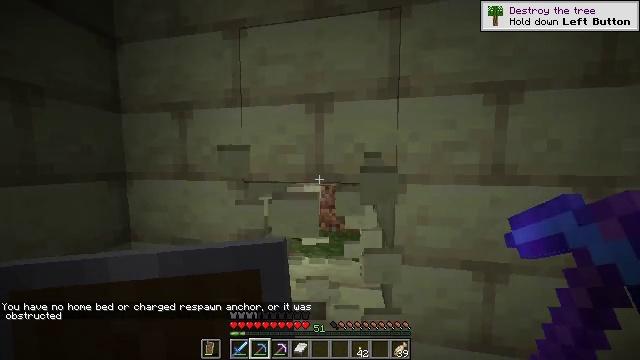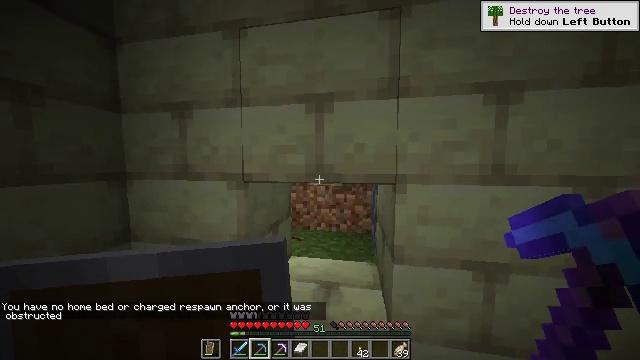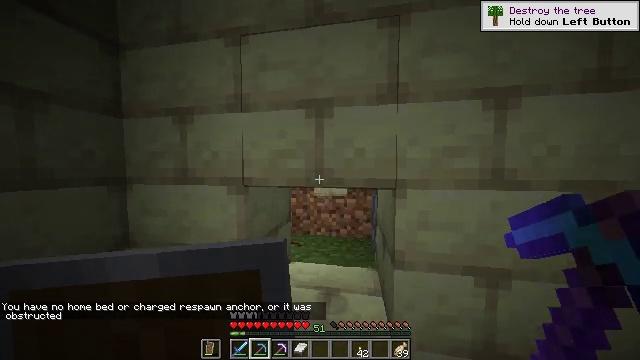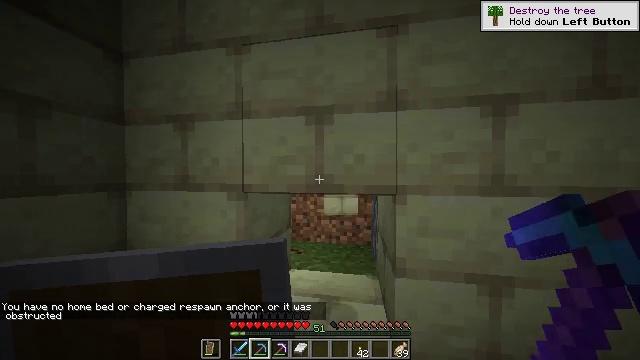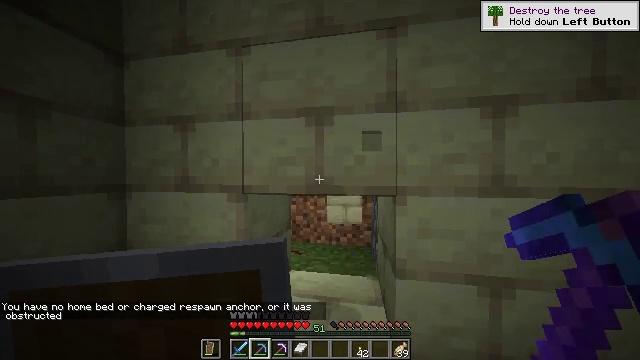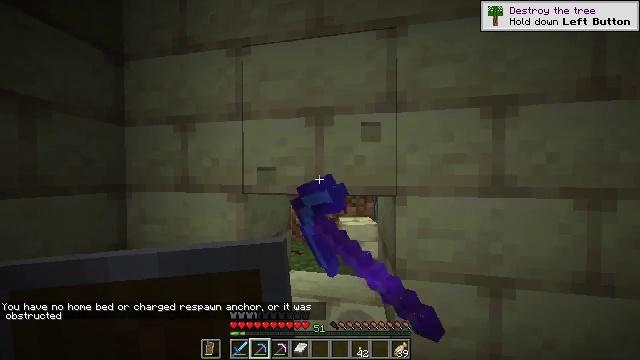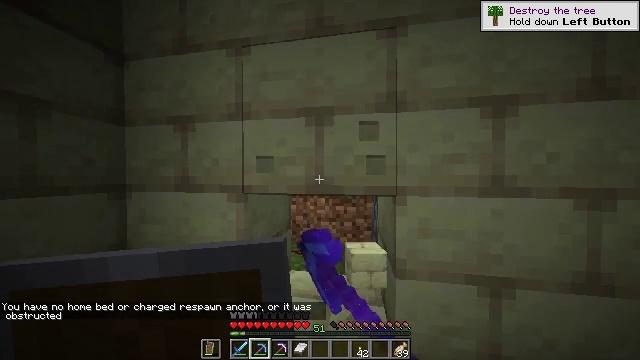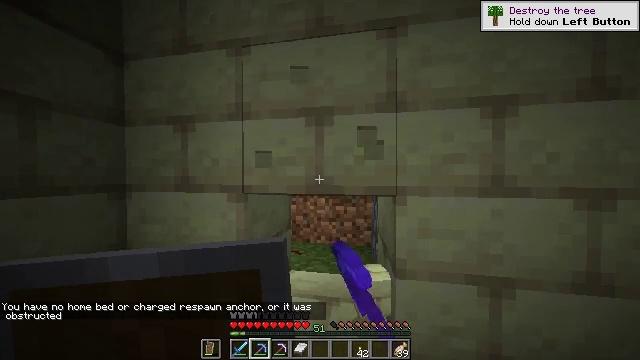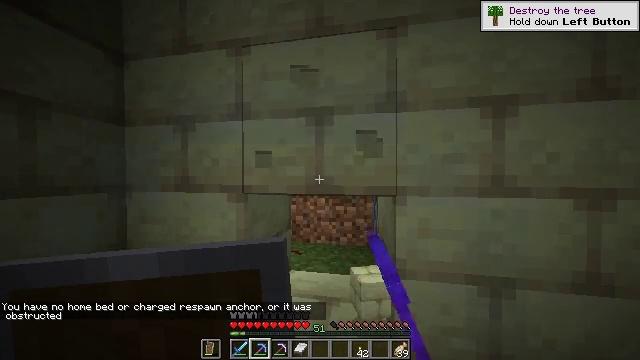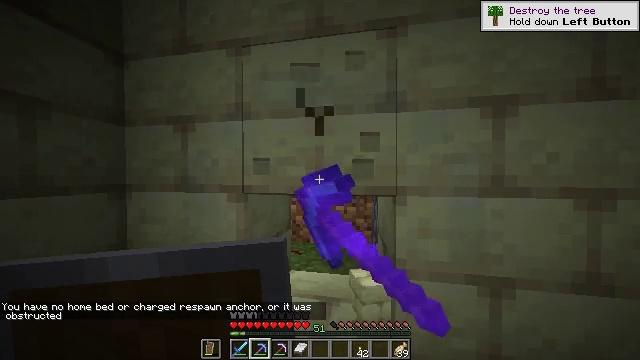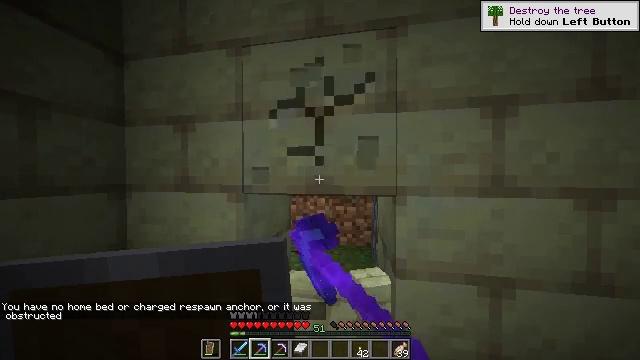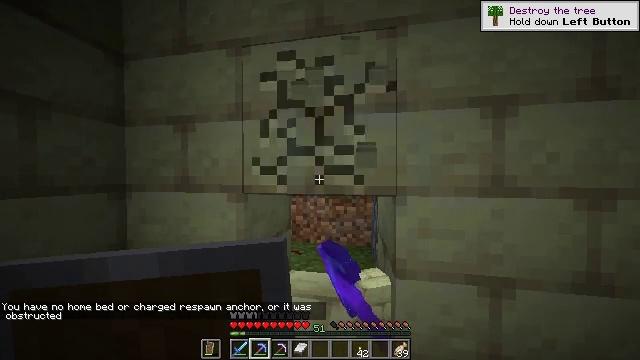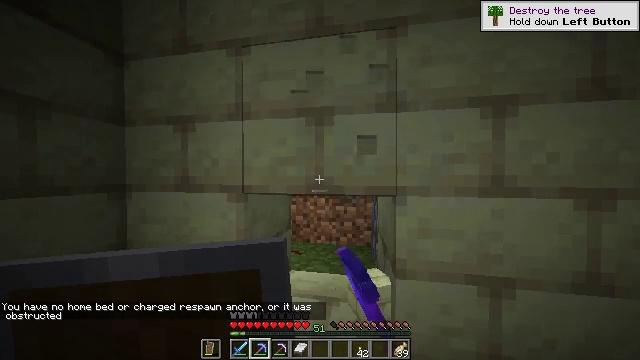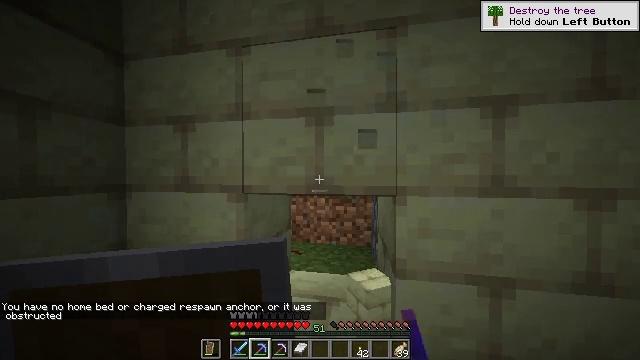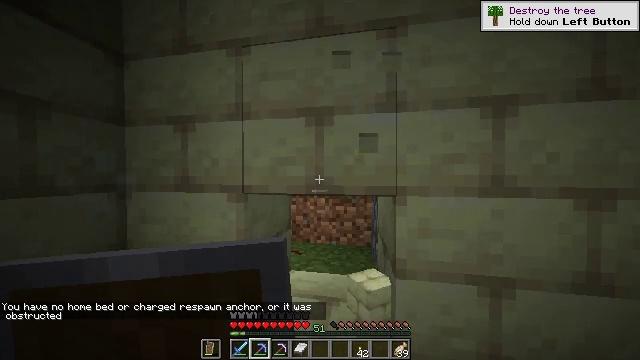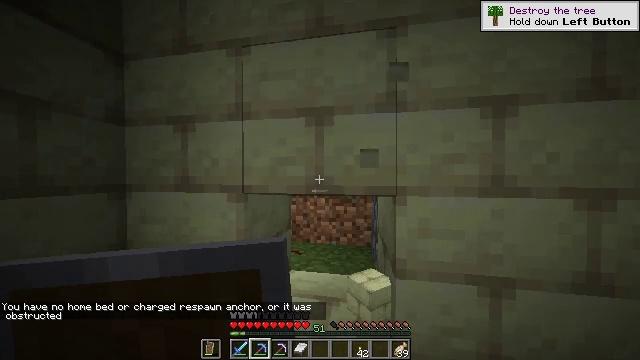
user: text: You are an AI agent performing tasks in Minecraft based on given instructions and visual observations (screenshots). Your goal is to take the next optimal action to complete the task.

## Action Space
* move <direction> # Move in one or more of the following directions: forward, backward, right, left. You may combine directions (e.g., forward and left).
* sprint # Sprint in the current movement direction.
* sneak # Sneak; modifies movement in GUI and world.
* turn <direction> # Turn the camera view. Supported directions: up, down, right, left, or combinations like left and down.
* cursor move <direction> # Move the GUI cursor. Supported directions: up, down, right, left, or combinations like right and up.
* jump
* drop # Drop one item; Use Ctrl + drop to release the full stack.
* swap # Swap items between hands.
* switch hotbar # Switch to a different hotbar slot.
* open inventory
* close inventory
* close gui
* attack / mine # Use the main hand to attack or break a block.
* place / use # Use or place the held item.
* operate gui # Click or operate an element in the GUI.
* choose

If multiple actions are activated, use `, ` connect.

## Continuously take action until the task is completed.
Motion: motion action
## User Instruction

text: Gather end stone bricks from a structure.
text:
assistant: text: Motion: no_op
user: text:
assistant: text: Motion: turn up
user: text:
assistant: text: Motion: turn up
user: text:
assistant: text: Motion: attack / mine
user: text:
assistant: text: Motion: attack / mine
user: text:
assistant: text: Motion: attack / mine
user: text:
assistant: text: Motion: attack / mine
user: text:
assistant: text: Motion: attack / mine
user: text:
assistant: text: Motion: attack / mine
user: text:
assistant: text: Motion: attack / mine
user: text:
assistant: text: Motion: attack / mine
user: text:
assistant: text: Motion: no_op
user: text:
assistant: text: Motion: no_op
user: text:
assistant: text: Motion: no_op
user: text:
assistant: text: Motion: no_op
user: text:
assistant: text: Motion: no_op
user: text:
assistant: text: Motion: no_op
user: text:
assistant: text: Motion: attack / mine
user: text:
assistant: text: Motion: attack / mine
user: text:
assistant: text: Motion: attack / mine
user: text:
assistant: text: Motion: attack / mine
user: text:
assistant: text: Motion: attack / mine
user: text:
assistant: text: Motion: no_op
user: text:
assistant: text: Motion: no_op
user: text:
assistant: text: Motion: no_op
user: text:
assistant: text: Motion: no_op